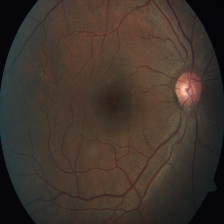
Diabetic retinopathy grade: Severe